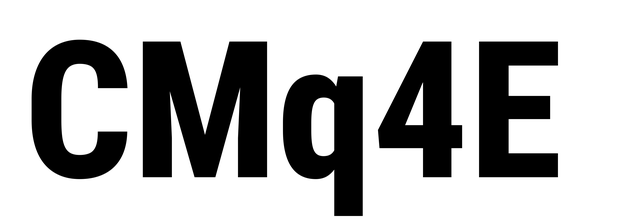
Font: Roboto_Condensed_ExtraBold